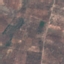
Land use / land cover: PermanentCrop